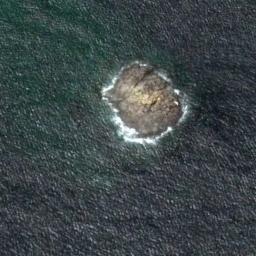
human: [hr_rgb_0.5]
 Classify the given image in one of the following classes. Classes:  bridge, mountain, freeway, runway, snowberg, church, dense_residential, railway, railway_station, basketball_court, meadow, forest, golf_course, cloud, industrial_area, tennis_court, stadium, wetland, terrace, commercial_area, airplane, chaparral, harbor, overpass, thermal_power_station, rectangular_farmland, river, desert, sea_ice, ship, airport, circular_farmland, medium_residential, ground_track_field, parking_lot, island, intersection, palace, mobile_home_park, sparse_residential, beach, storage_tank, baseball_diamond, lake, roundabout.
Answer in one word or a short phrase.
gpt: island